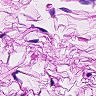
Metastatic tissue present: no